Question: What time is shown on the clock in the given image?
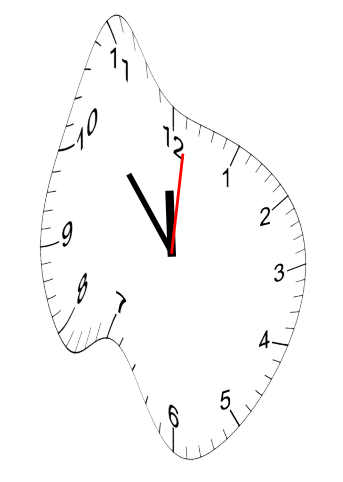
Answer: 11:53:01